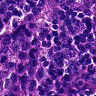
Metastatic tissue present: yes